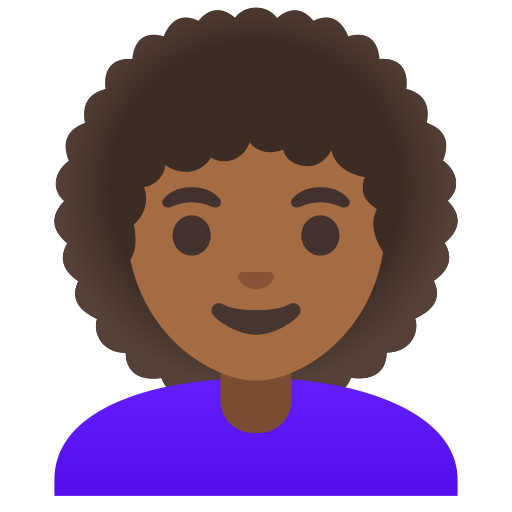
Emoji: 👩🏾‍🦱